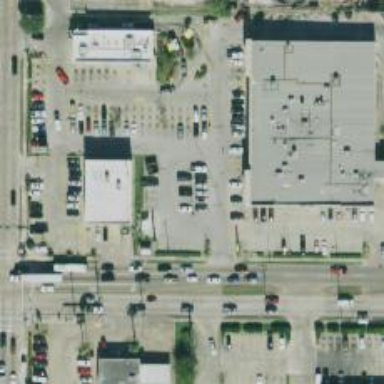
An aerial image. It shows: Parking space.